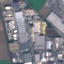
Land use / land cover: Industrial